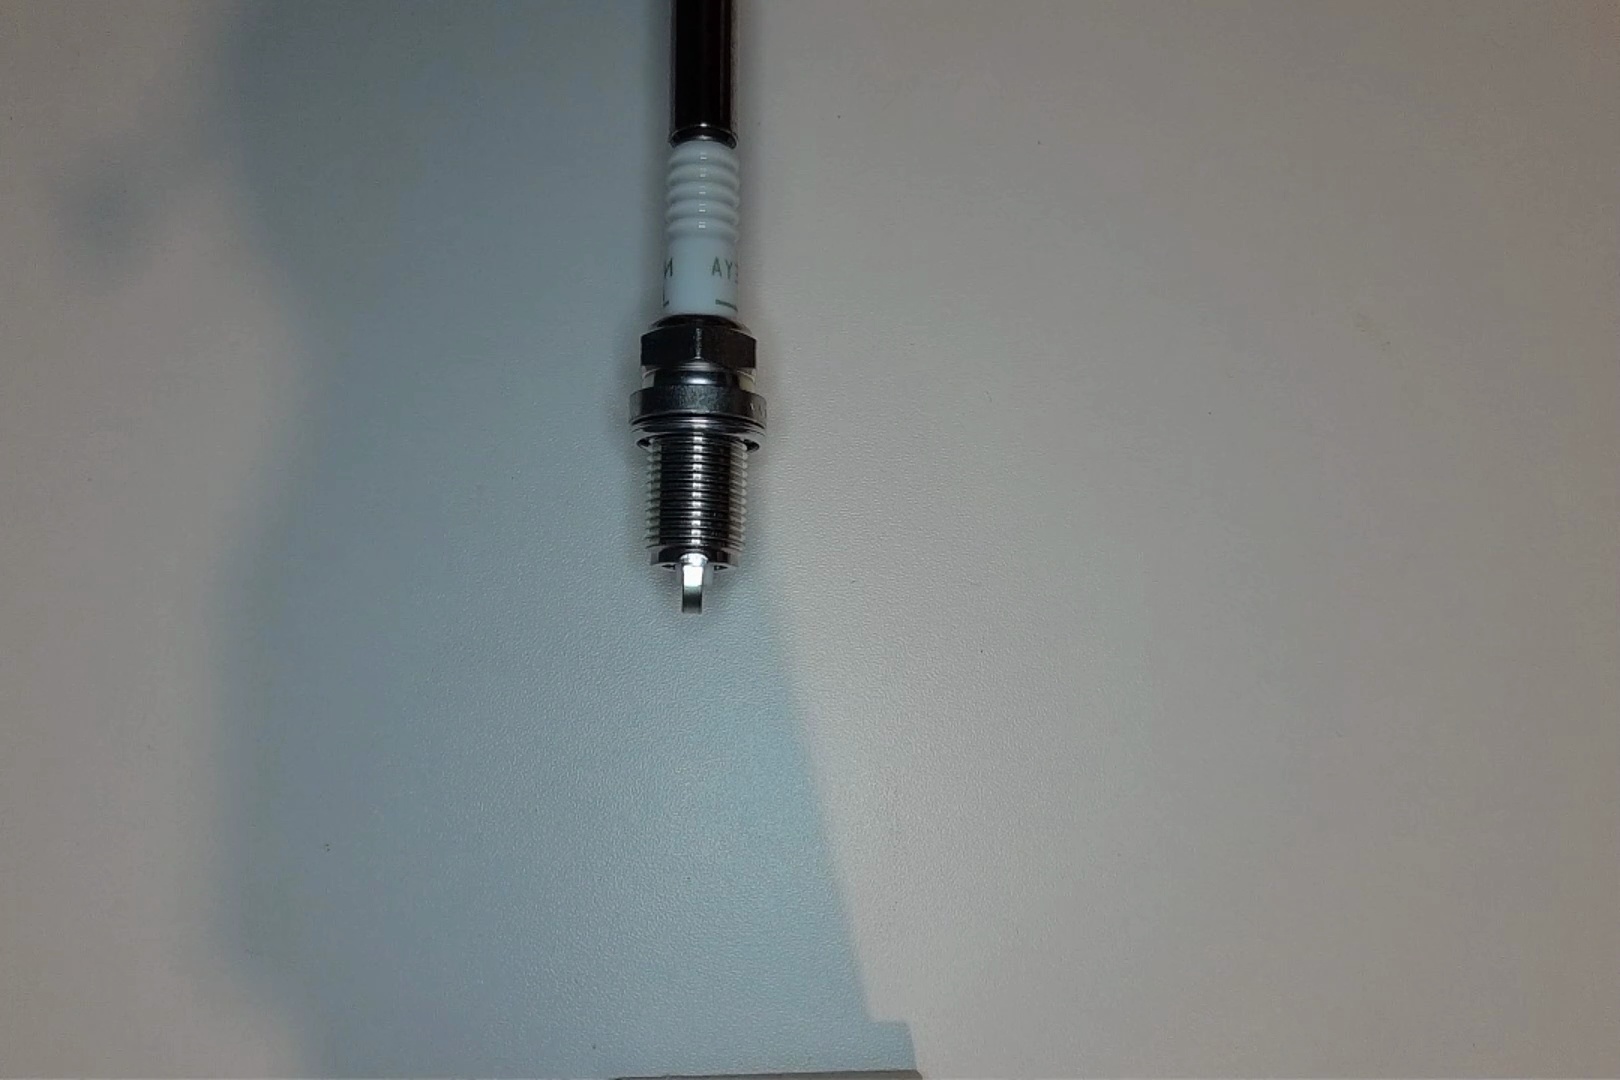
Label: no anomaly